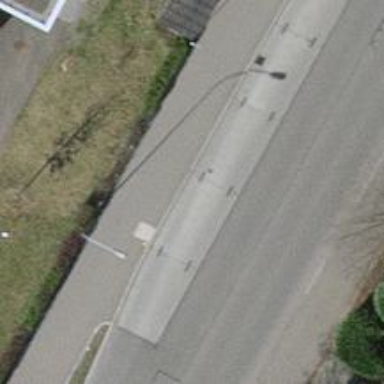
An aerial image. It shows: Bus stop with shelter. It is platform for public transport.